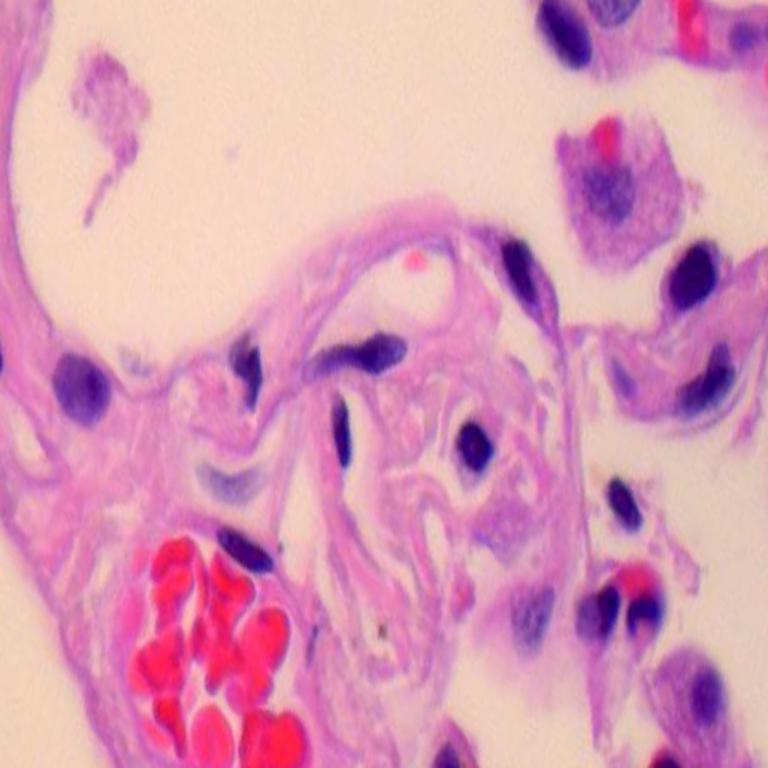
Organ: lung
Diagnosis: benign